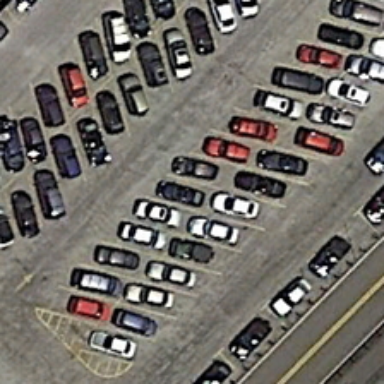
Many cars are in a parking lot .